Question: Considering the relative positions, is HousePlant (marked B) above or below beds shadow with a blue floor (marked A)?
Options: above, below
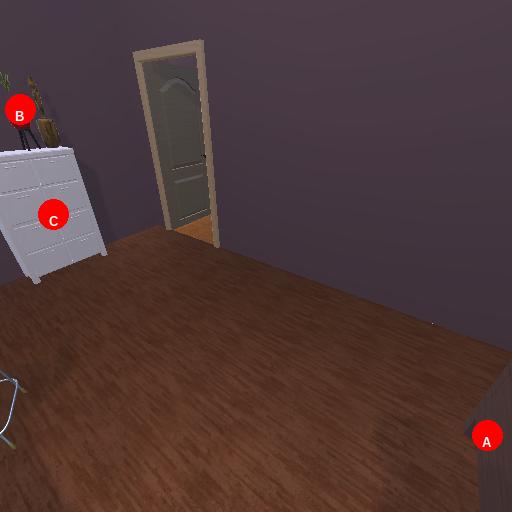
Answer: above